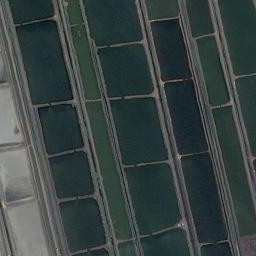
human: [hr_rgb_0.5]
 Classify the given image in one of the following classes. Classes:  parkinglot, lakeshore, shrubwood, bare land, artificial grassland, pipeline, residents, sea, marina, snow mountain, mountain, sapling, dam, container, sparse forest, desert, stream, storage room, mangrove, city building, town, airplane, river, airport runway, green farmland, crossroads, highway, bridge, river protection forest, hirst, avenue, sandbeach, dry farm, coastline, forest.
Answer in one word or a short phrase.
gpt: green farmland